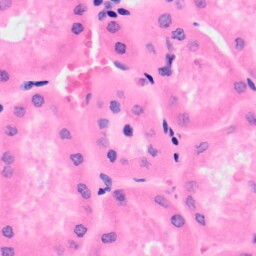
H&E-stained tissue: Kidney